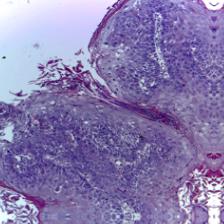
Diagnosis: OSCC